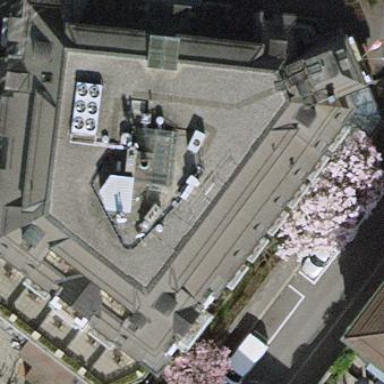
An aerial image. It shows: Hotel building.